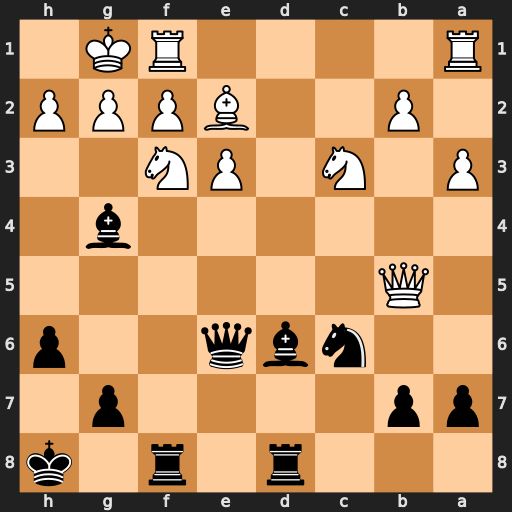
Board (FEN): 3r1r1k/pp4p1/2nbq2p/1Q6/6b1/P1N1PN2/1P2BPPP/R4RK1
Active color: b
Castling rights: -
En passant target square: -
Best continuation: Bxf3 Bxf3 Rxf3